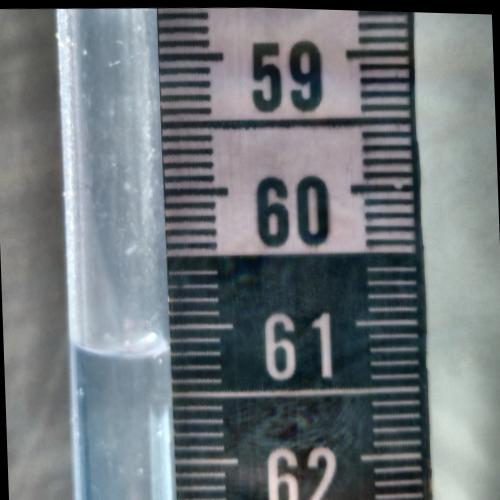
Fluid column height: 61.2 cm